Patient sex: F
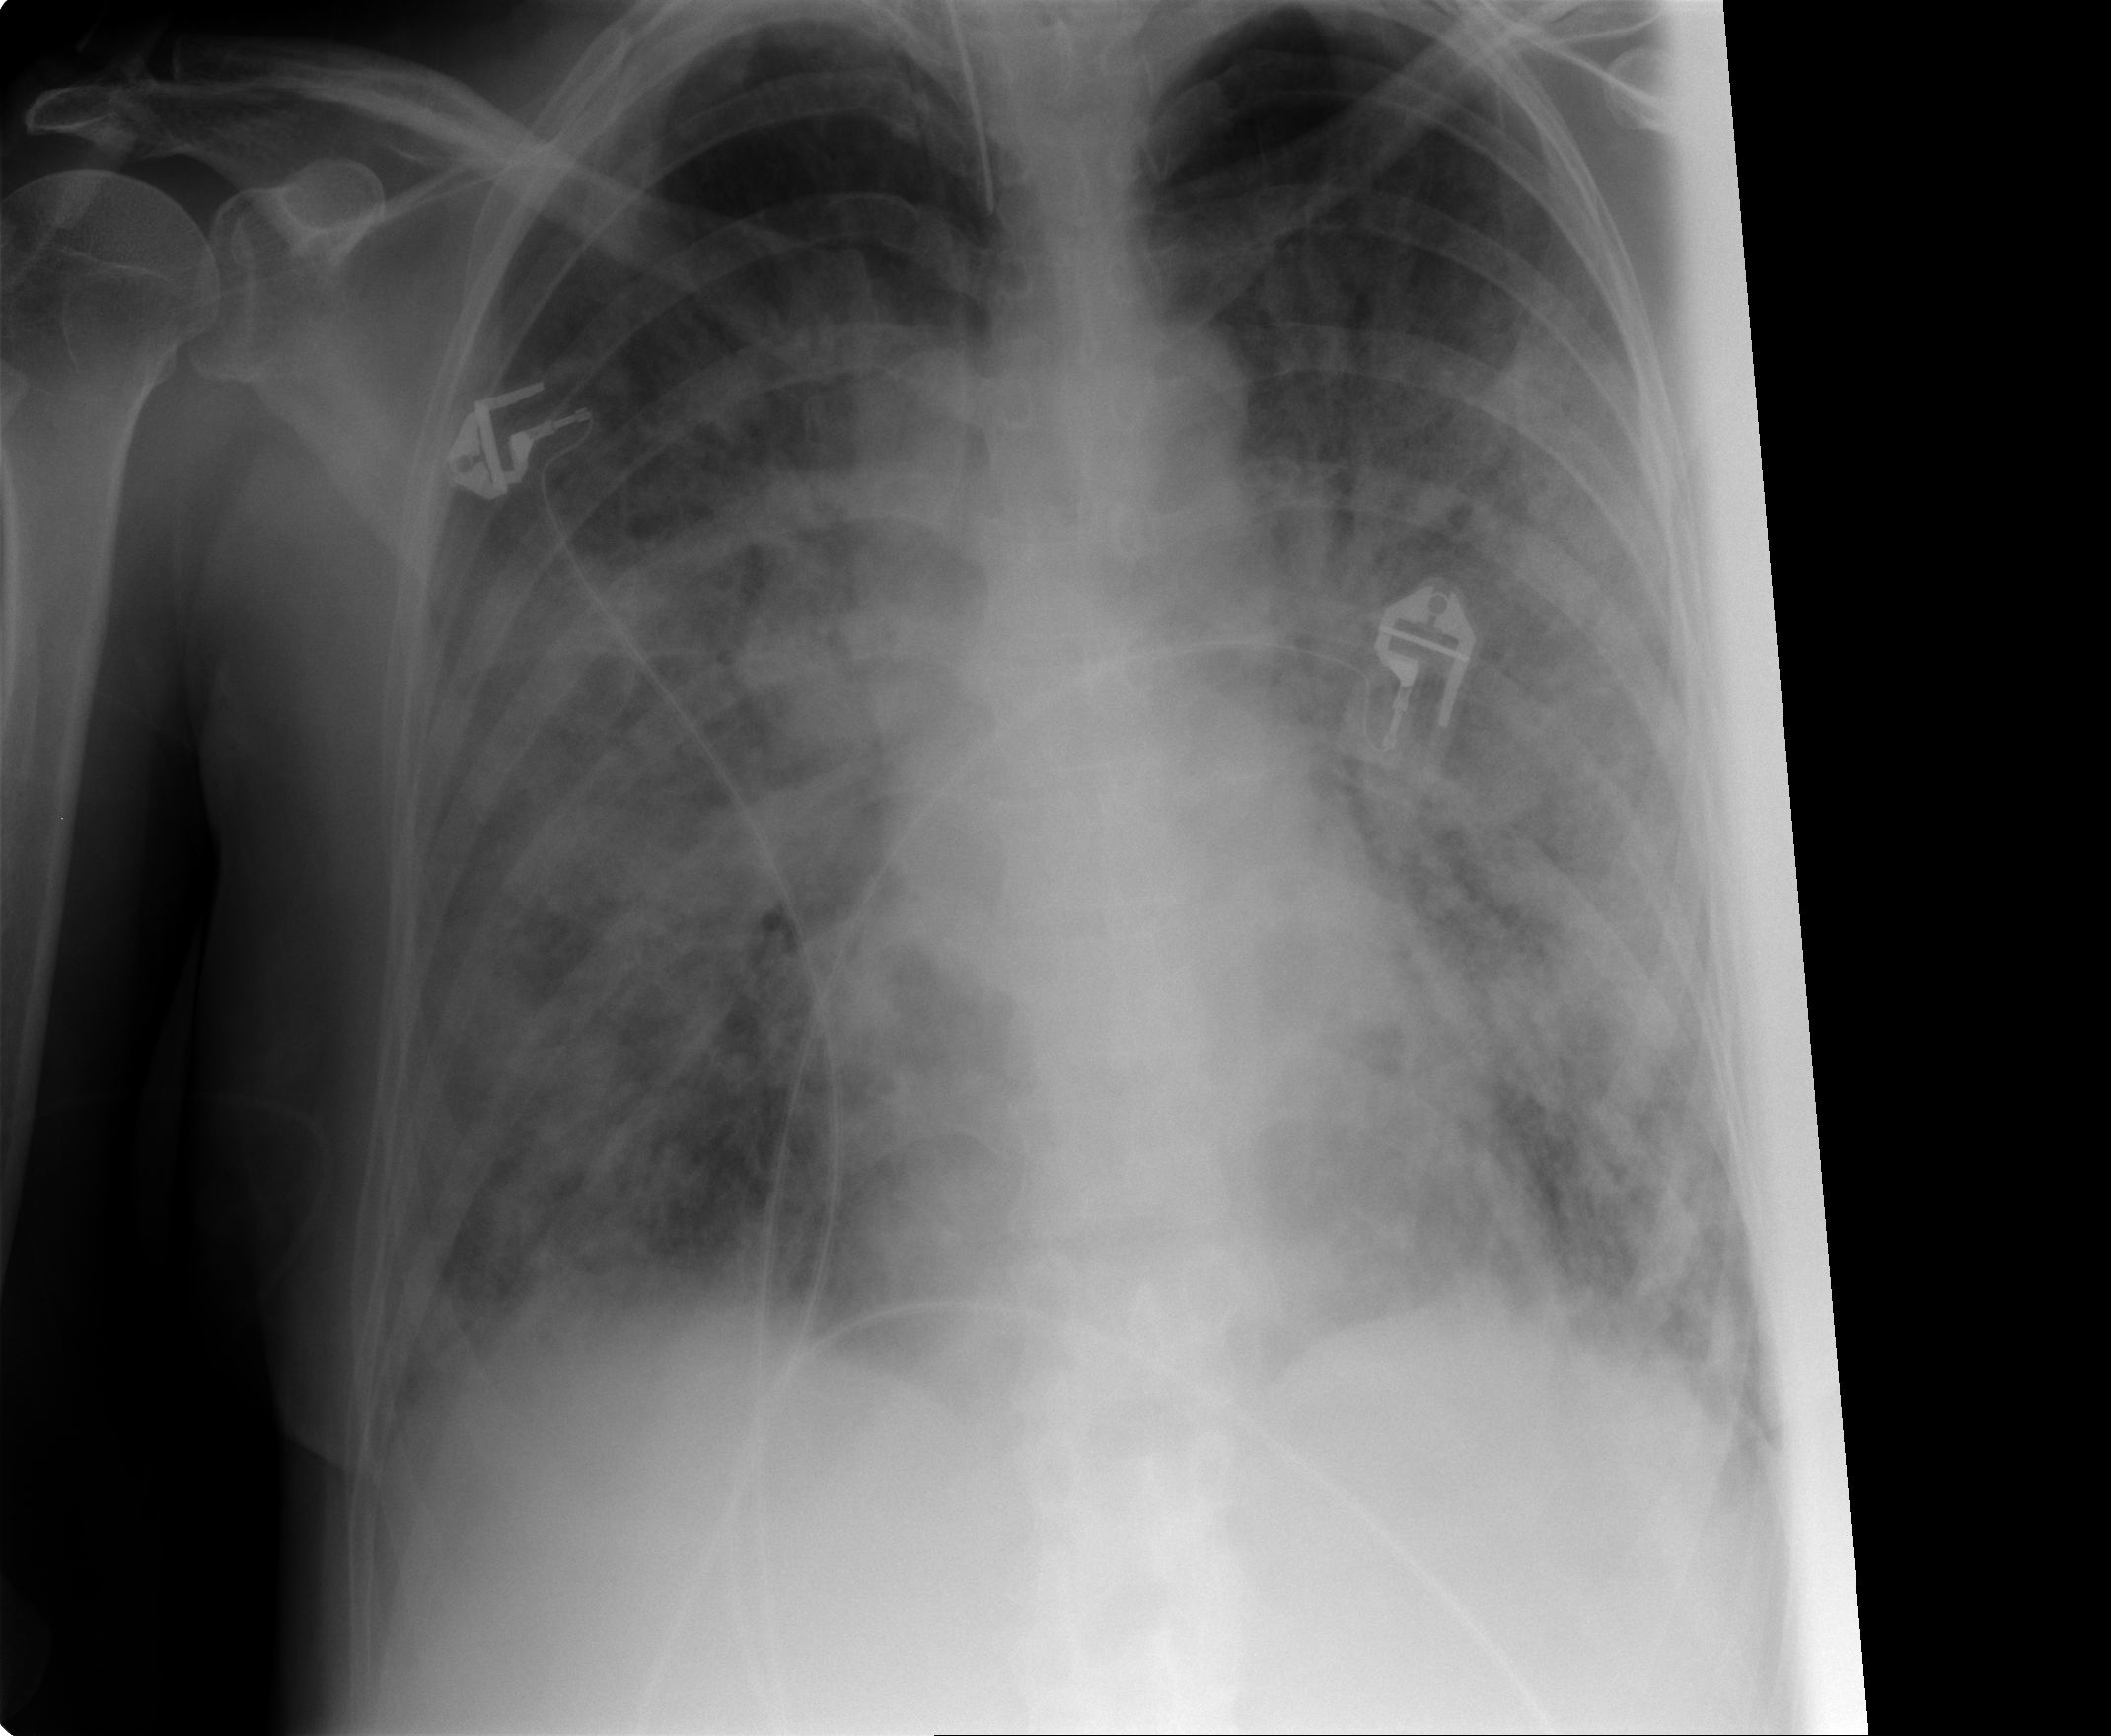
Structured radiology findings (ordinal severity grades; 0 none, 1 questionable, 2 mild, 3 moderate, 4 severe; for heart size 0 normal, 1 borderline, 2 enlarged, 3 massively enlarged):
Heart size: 0
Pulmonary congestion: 3
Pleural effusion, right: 0
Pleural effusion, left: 0
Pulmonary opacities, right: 4
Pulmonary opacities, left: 4
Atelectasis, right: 3
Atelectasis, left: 3